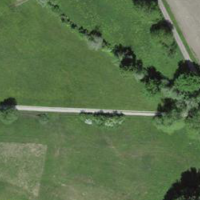
EUNIS habitat code: 52
Species observed at this site:
Angelica sylvestris
Filipendula ulmaria